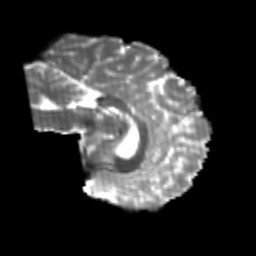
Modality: T2w
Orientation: sagittal
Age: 21
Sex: female
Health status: healthy
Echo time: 0.074 s